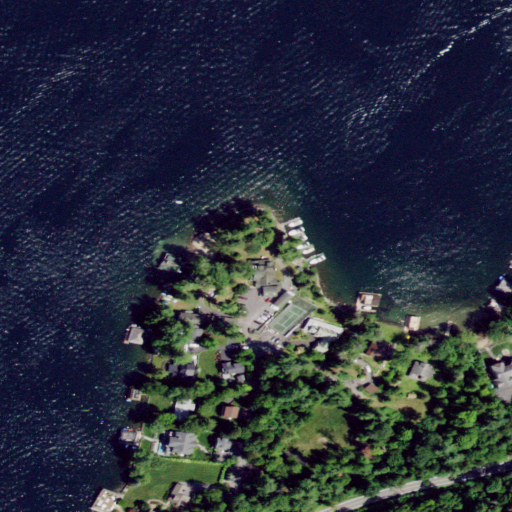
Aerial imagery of cape in New York named Plum Point containing open water, open development, mixed forest, evergreen forest, and medium intensity development